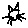
Label: cat